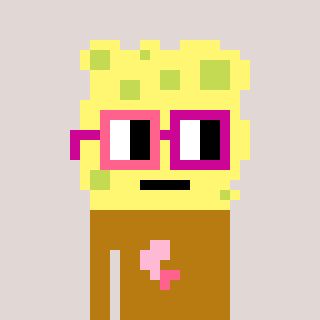
a pixel art character with square pink and red glasses, a sponge-shaped head and a gold-colored body on a warm background